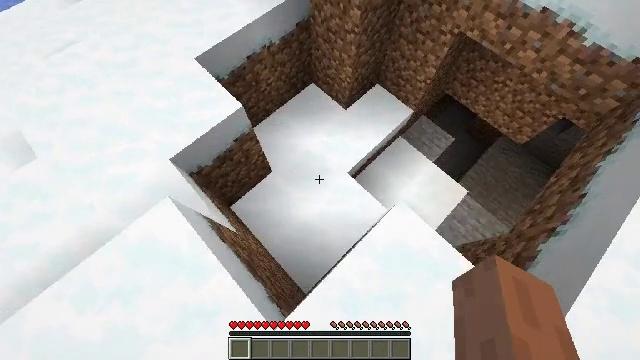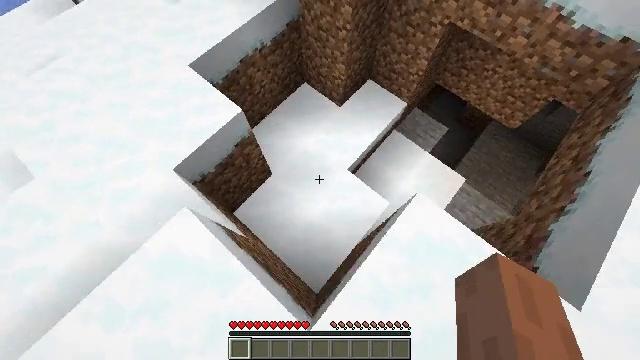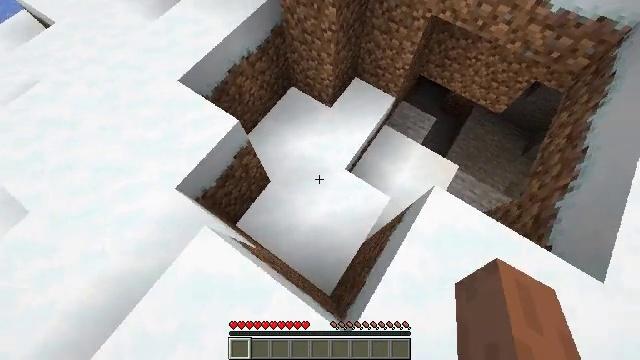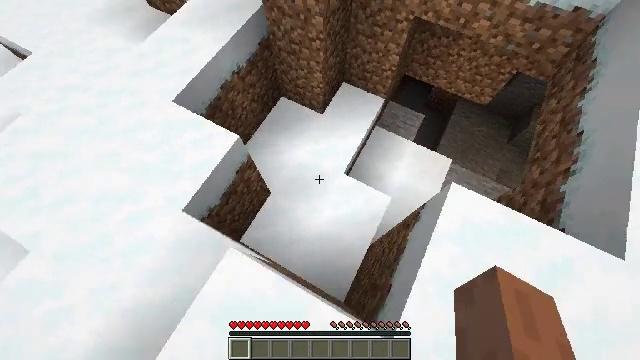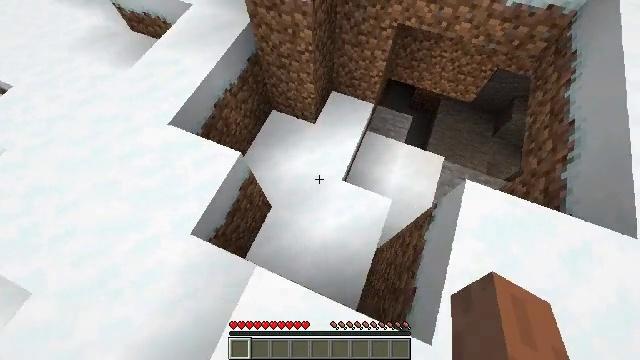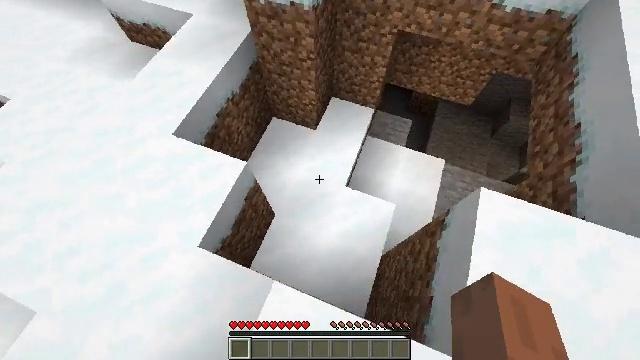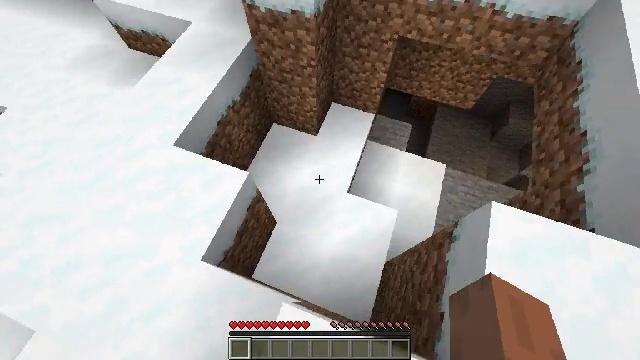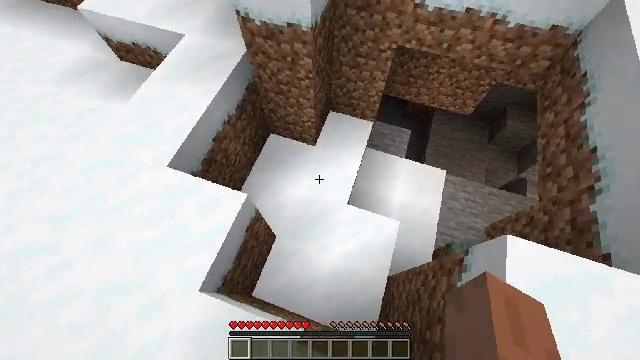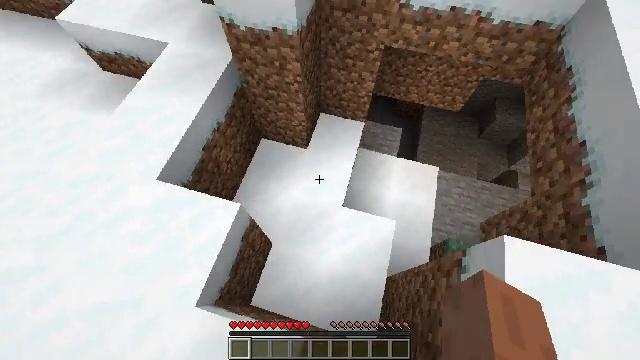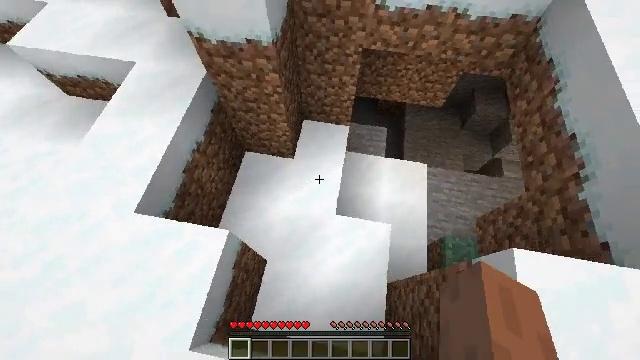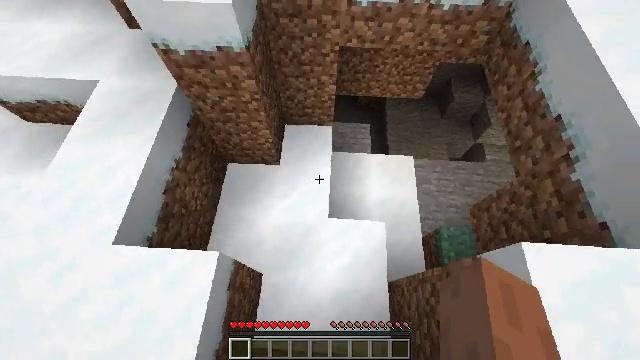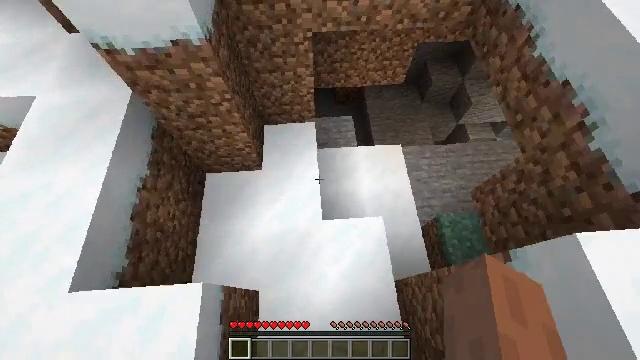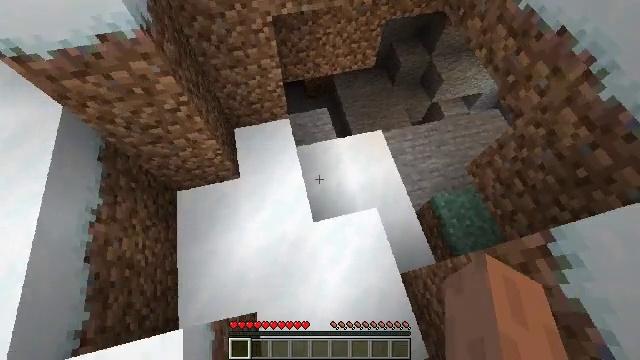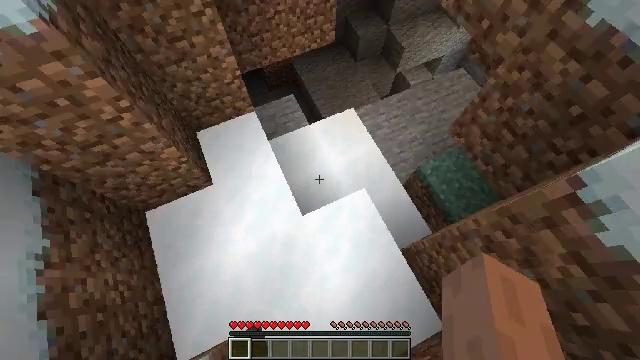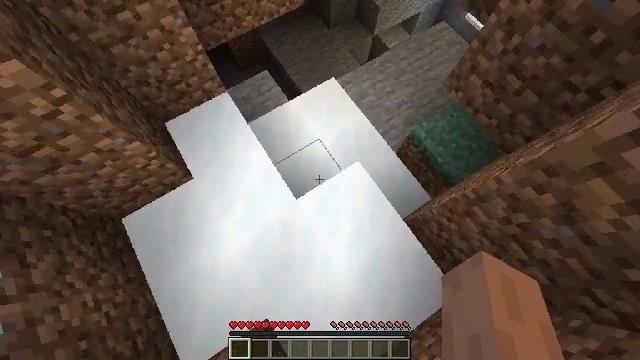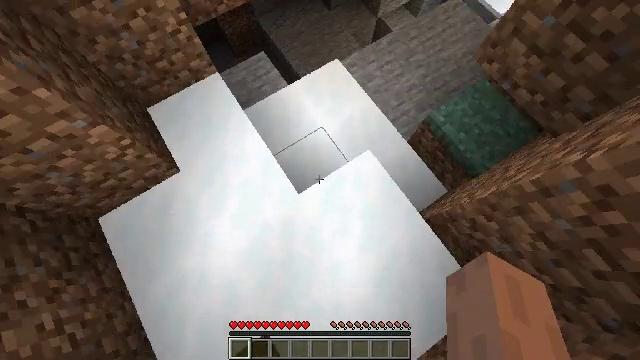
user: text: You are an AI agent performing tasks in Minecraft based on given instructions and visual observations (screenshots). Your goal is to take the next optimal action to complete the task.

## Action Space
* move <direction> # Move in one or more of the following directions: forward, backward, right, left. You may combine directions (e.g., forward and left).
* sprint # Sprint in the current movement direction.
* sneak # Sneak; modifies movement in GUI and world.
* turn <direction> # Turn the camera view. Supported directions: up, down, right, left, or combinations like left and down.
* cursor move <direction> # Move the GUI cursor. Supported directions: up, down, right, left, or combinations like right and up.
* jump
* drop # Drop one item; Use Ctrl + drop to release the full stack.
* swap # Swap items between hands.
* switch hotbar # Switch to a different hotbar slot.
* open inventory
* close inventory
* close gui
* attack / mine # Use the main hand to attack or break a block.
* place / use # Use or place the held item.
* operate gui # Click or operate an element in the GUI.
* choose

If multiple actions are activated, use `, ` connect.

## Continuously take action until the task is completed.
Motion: motion action
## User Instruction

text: Remove an iron axe from the inventory.
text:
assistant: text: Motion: move left, turn right
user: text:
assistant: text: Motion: move left, turn right
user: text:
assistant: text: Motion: move left, turn right and up
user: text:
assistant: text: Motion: move left, turn right and up
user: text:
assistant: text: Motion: move forward, turn right
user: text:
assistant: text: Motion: move forward
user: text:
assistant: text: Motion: move forward, turn right
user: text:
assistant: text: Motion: move forward, turn right
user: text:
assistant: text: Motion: move forward, turn right
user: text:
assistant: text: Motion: move forward, turn right
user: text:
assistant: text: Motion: move forward, turn right
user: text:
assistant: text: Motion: move forward, turn right
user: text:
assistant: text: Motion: move forward, turn right and down
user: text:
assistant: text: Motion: move forward, turn right and down
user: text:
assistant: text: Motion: move forward, turn down
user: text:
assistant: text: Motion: move forward
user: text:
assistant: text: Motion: move forward
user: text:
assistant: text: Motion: move forward, sprint
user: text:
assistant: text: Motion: move forward, sprint
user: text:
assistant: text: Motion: move forward, sprint, turn right and up
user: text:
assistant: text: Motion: move forward, sprint, turn right and up
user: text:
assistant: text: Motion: move forward, sprint, turn right and up
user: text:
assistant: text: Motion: move forward, sprint, turn right and up
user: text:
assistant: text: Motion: move forward, sprint, turn right and up
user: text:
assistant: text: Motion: move forward, sprint, turn right and up
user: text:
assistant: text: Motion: move forward, sprint
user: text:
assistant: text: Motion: move forward, sprint
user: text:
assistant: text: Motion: move forward, sprint
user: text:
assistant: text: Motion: move forward, sprint
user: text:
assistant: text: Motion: move forward, sprint